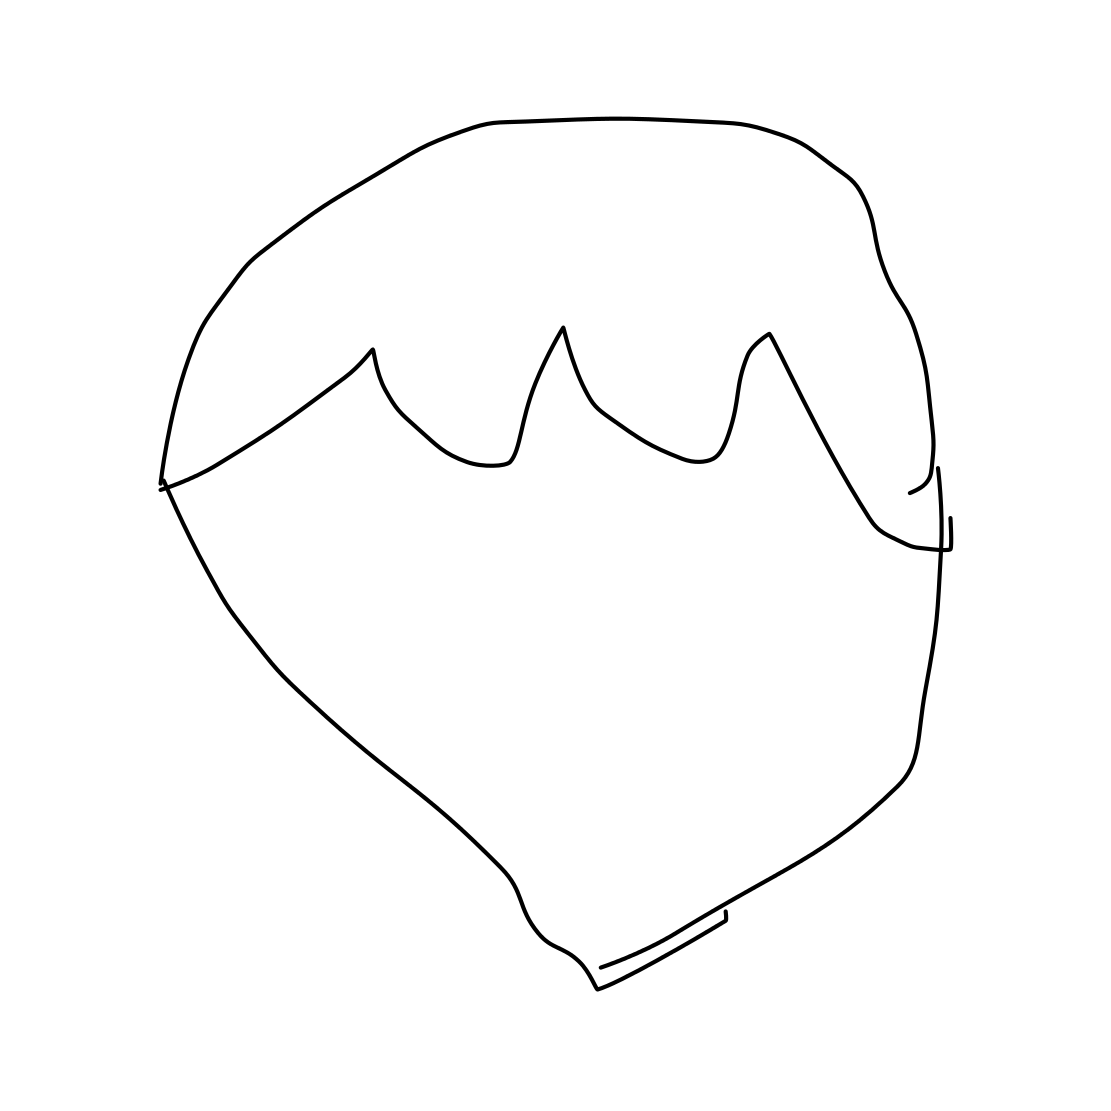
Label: parachute